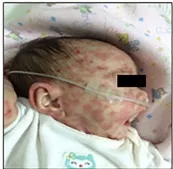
Skin exacerbations previous to anti-TNFalpha therapy.
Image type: medical_photograph (skin_photograph)